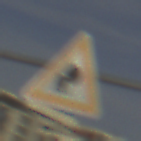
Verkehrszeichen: UnzureichendesLichtraumprofil
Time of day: MorningAfternoon
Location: Outdoor (Suburban)
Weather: PartlyCloudy
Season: NotSpecified
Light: Natural